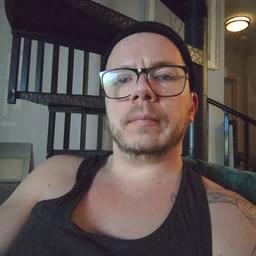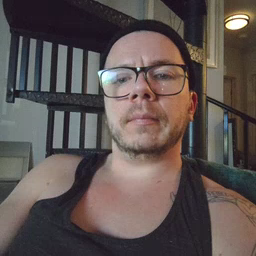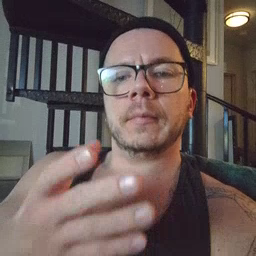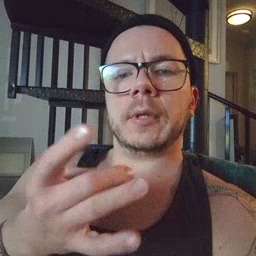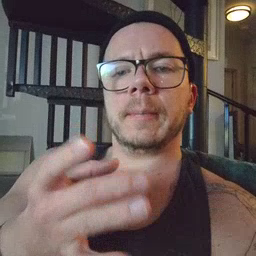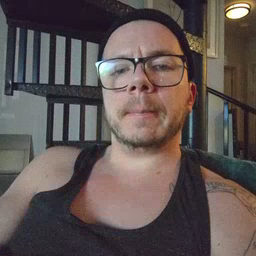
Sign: sticky